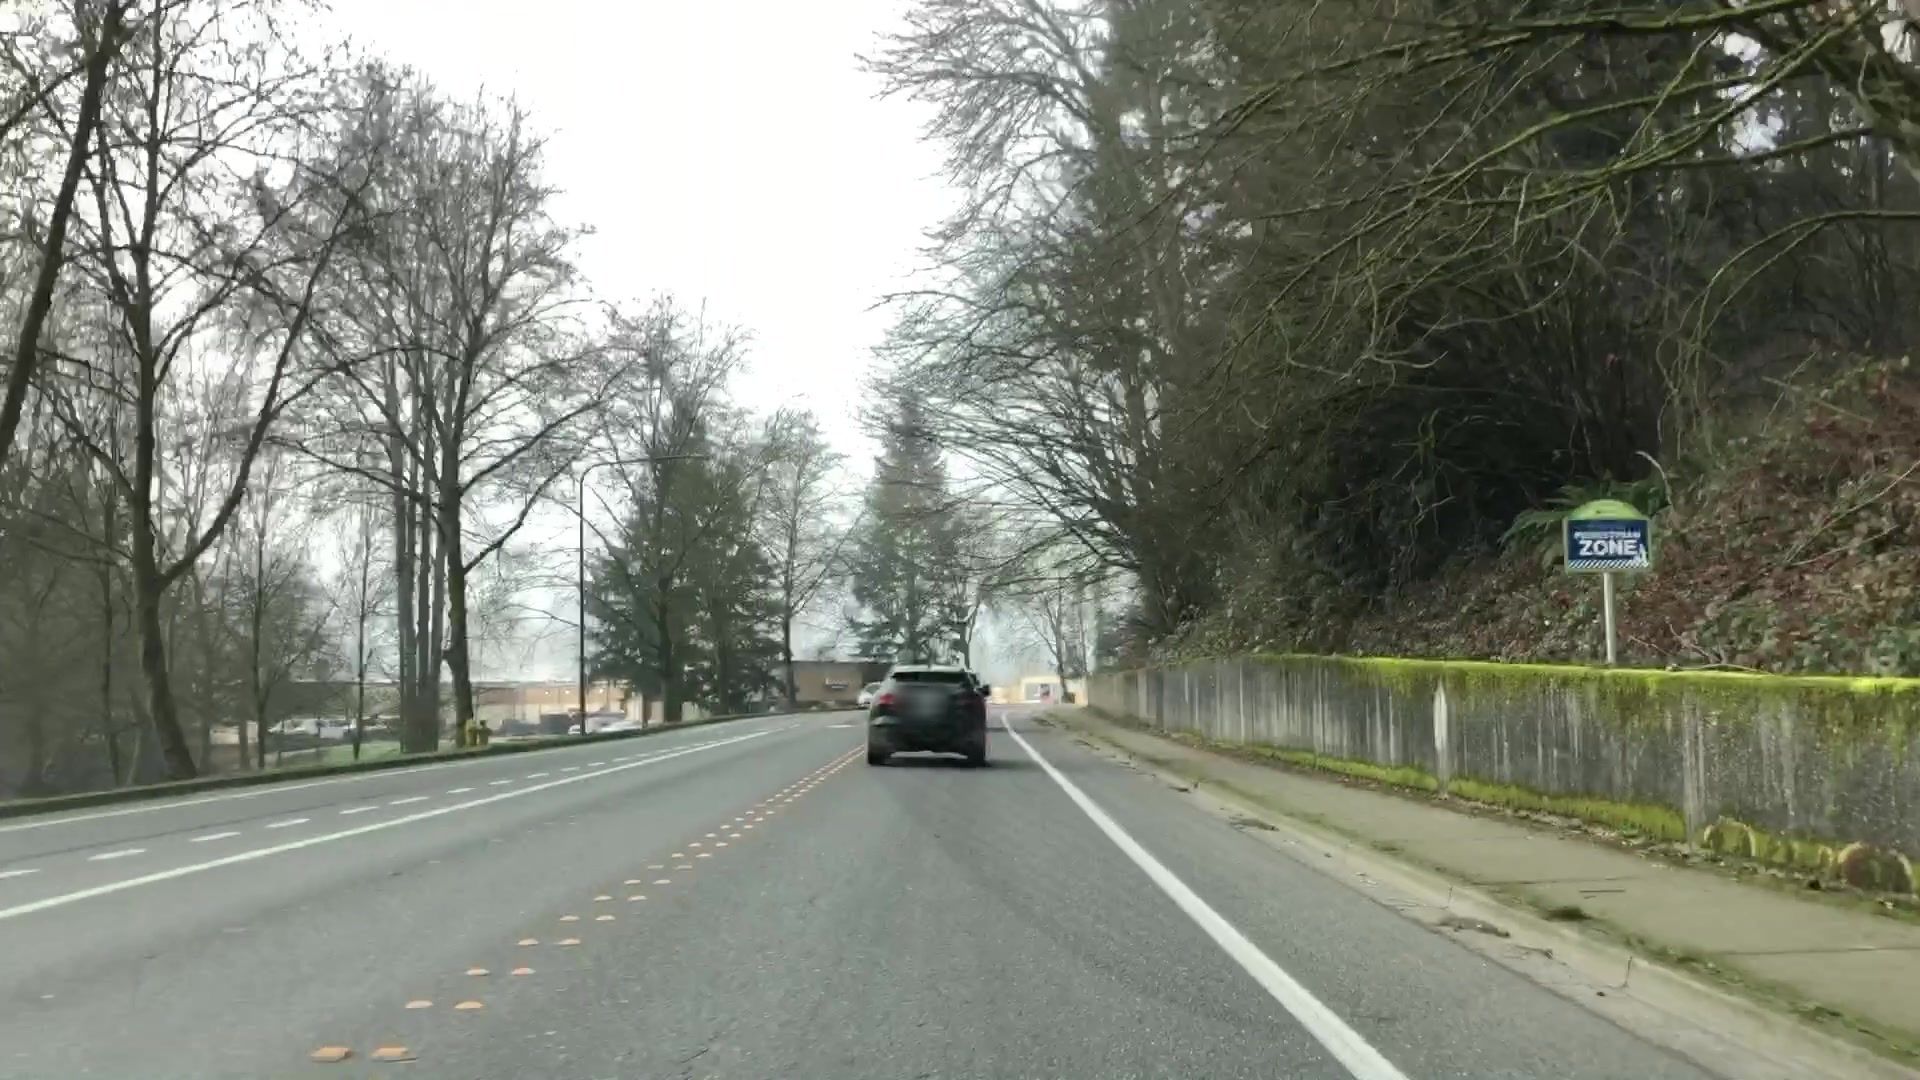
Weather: cloudy
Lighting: day
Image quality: good
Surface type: driving surface
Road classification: tertiary_link
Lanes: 2
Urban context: suburban or peri-urban
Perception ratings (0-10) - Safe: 8.04, Lively: 2.23, Beautiful: 8.07, Boring: 5.4, Depressing: 6.02, Wealthy: 4.93